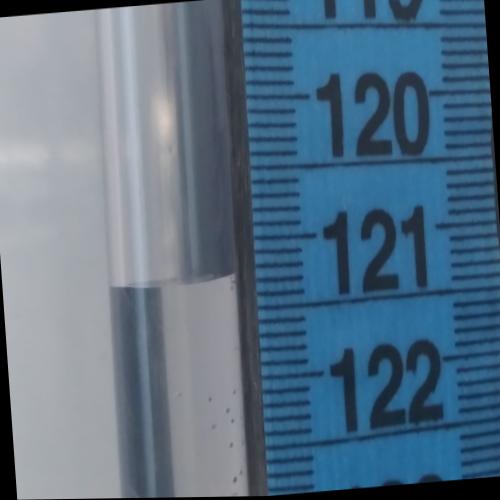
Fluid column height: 121.3 cm